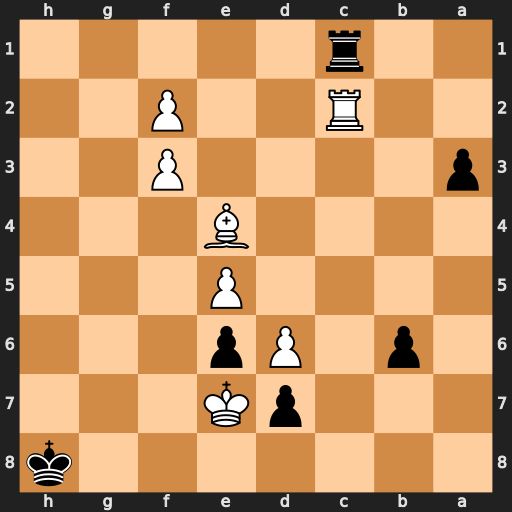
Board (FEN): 7k/3pK3/1p1Pp3/4P3/4B3/p4P2/2R2P2/2r5
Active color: b
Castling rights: -
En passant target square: -
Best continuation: Rxc2 Bxc2 a2 Kxd7 a1=Q